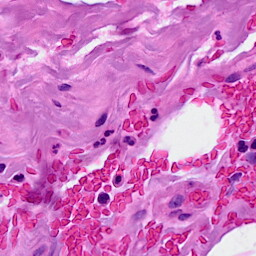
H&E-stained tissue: Breast